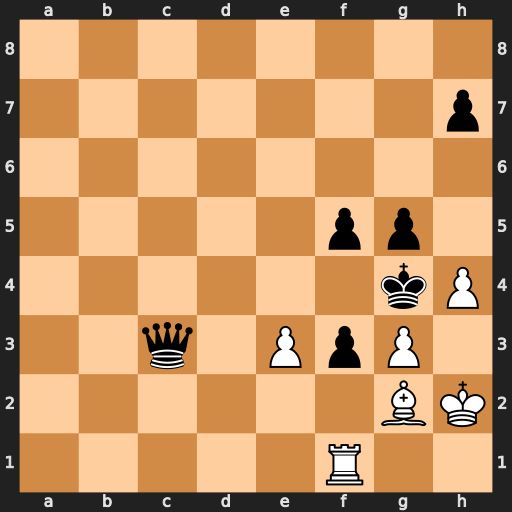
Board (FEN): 8/7p/8/5pp1/6kP/2q1PpP1/6BK/5R2
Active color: w
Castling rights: -
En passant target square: -
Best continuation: Bxf3#